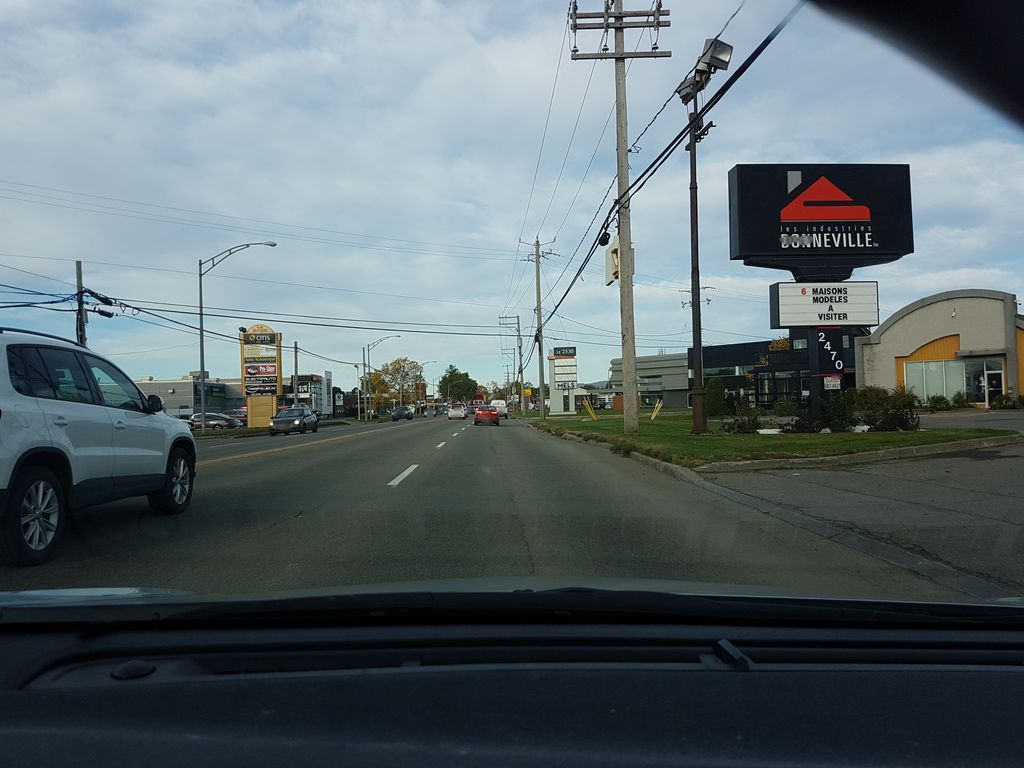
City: quebec_city